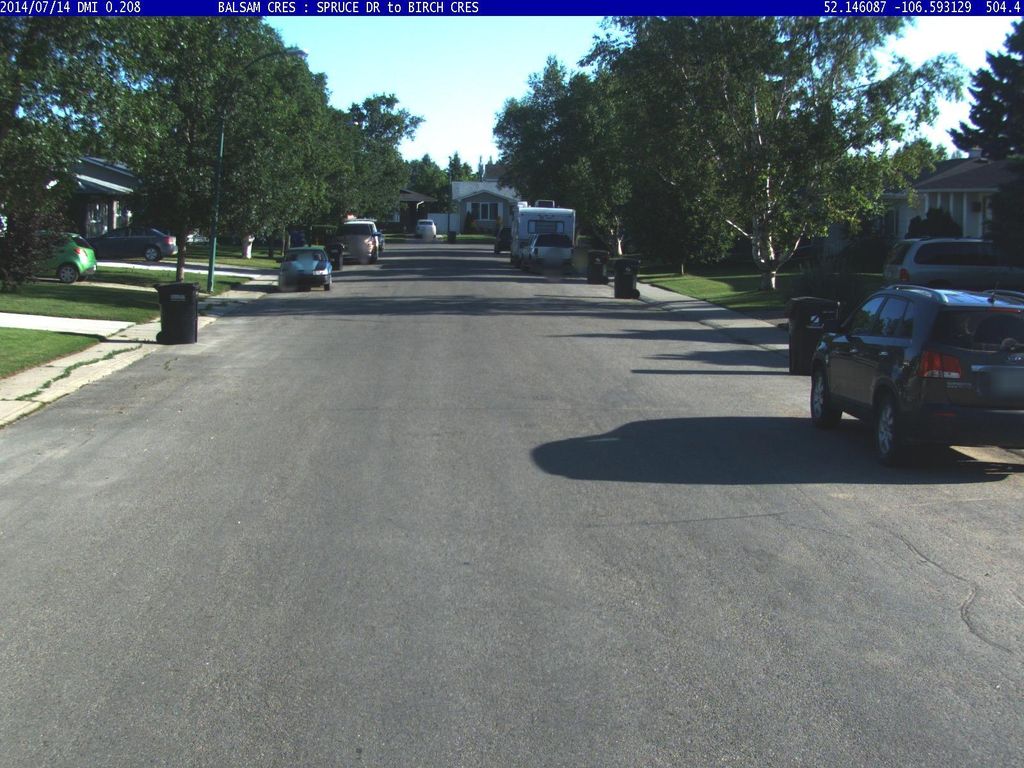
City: saskatoon